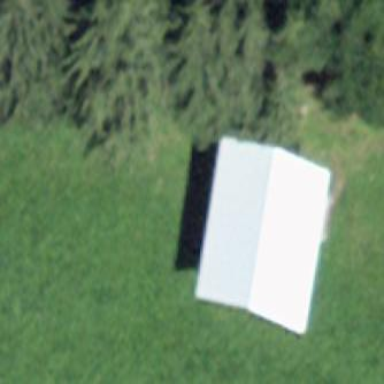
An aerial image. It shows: Shed building.